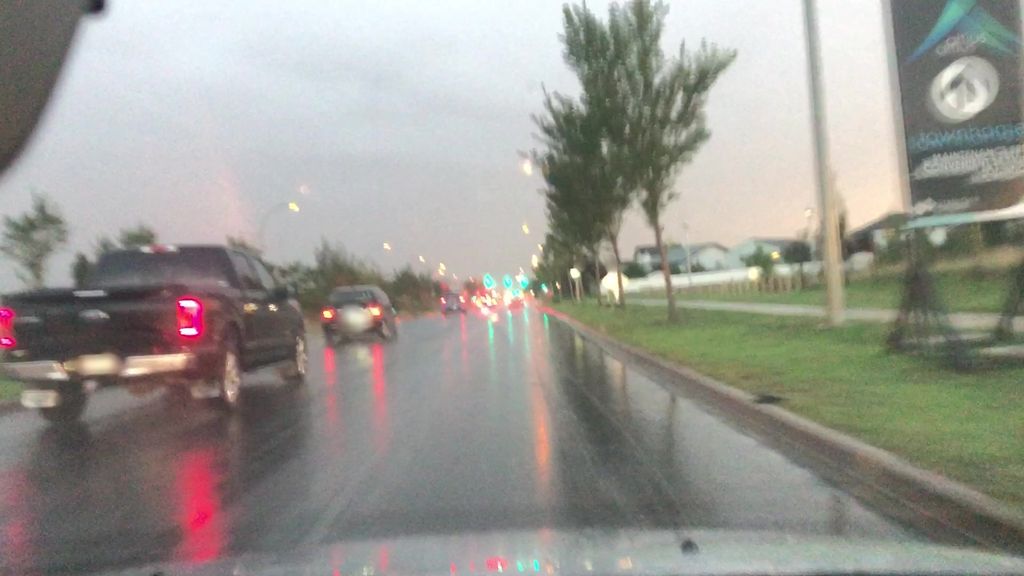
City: edmonton